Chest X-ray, PA view. Patient: 43 years old, sex F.
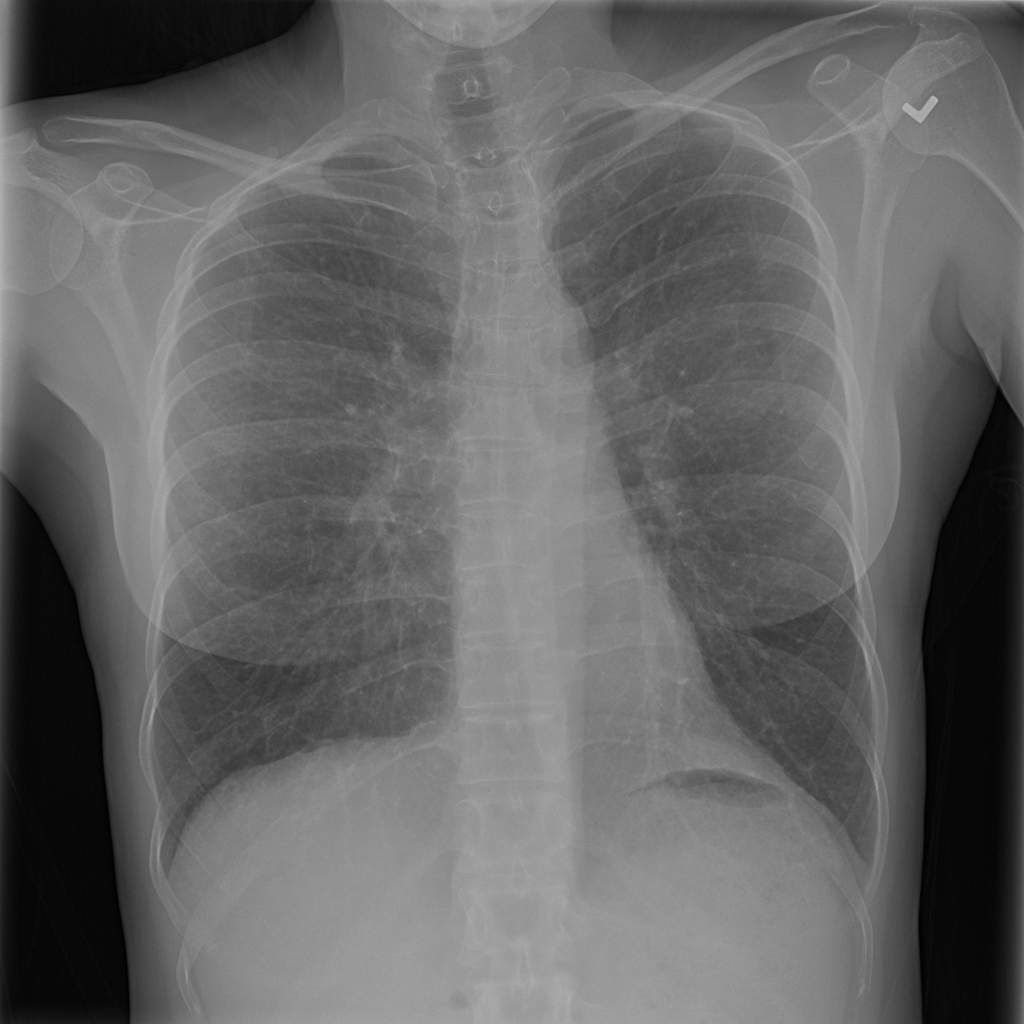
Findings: No Finding